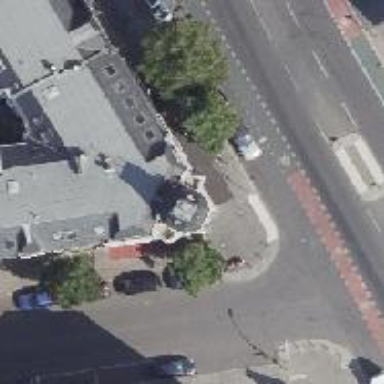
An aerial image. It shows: Restaurant with brewery on the premises.